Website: home-depot
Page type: payment
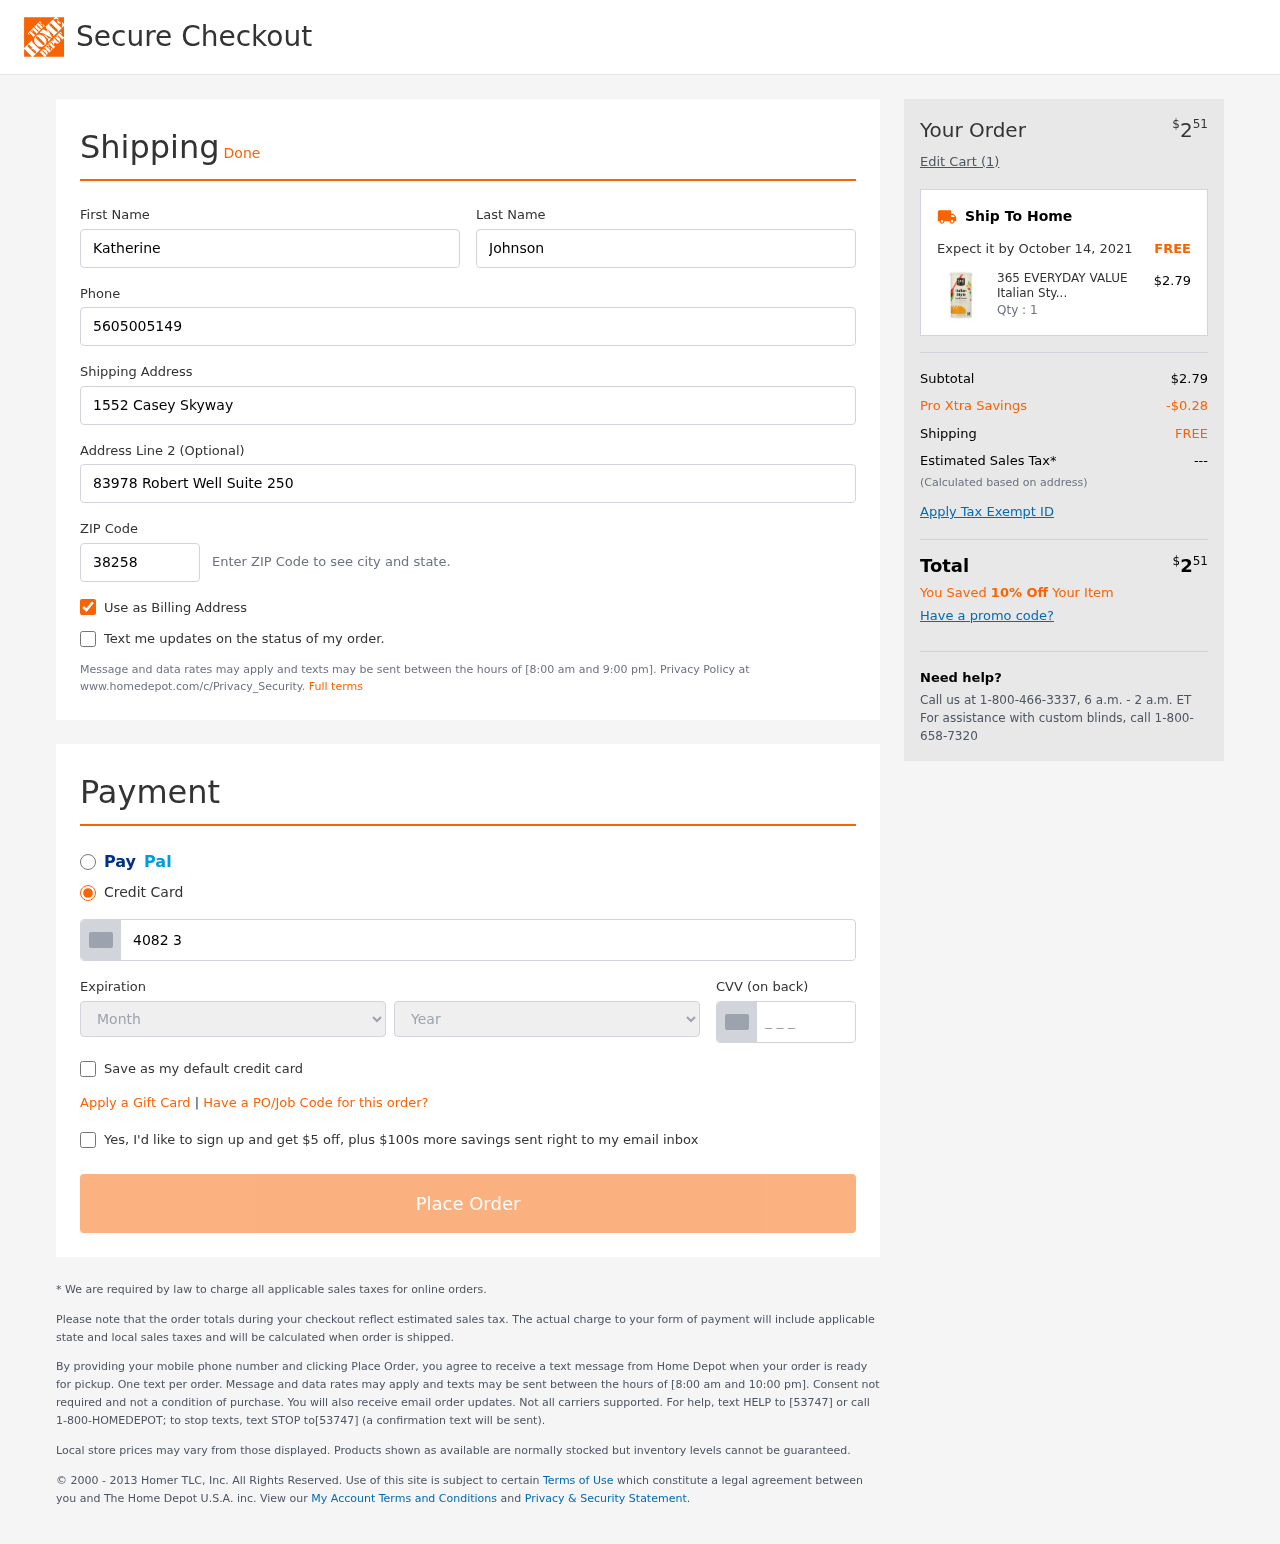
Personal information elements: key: PII_CARD_CVV
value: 313
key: PII_CARD_EXPIRY_MONTH
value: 01
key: PII_CARD_EXPIRY_YEAR
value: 27
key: PII_CARD_NUMBER
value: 4082 3076 8772 8818
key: PII_FIRSTNAME
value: Katherine
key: PII_LASTNAME
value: Johnson
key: PII_PHONE
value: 5605005149
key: PII_POSTCODE
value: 38258
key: PII_STREET
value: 1552 Casey Skyway
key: PII_STREET2
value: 83978 Robert Well Suite 250
Product elements: key: PRODUCT1_NAME
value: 365 EVERYDAY VALUE Italian Style Bread Crumbs, 15 OZ
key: PRODUCT1_PRICE
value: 2.79
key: PRODUCT1_QUANTITY
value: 1
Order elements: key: ORDER_TOTAL
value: $251
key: ORDER_NUM_ITEMS
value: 1
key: ORDER_DELIVERY_DATE
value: October 14, 2021
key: ORDER_SUBTOTAL
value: $2.79
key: ORDER_DISCOUNT
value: -$0.28
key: ORDER_SHIPPING_COST
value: FREE